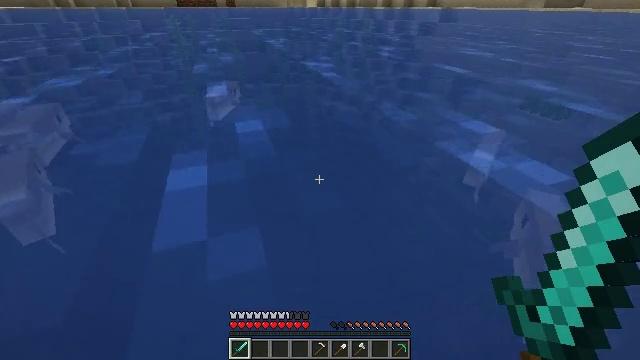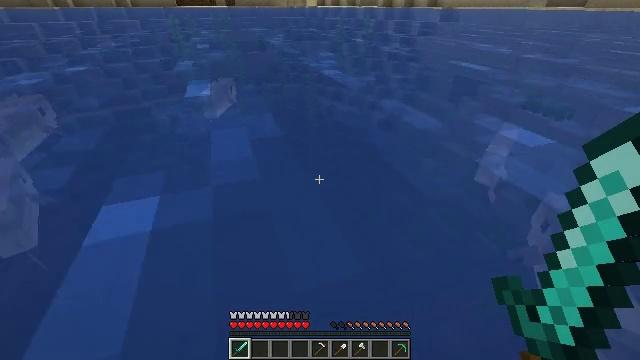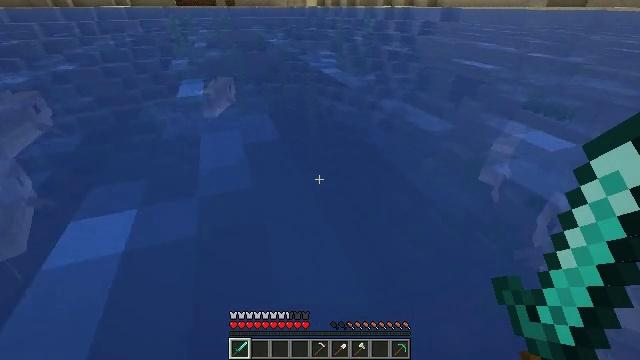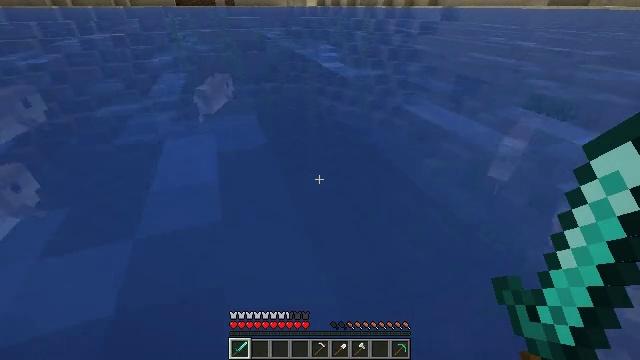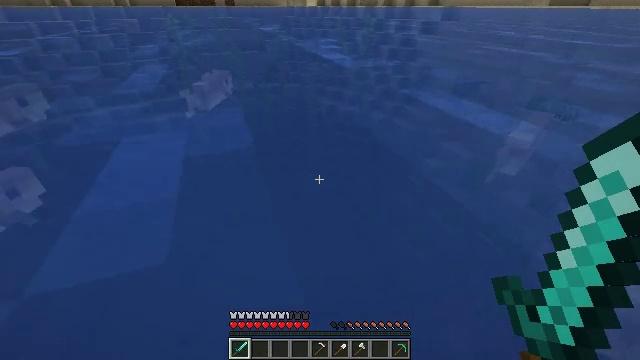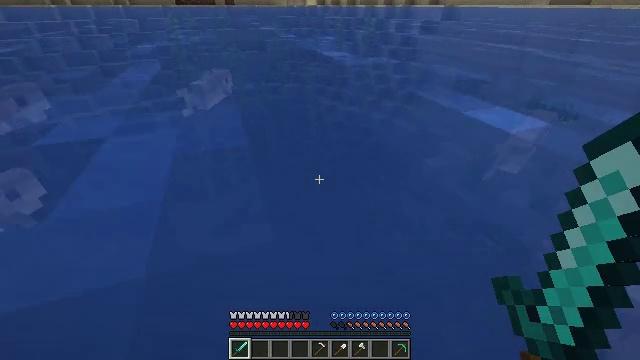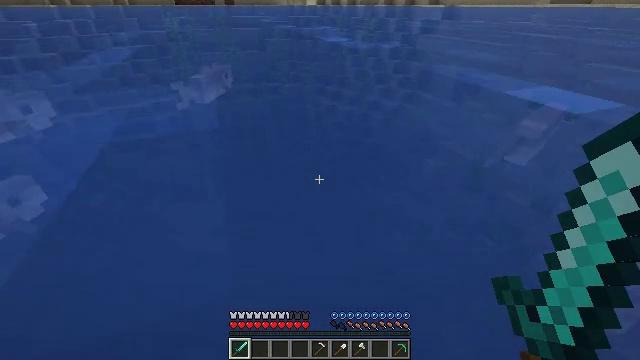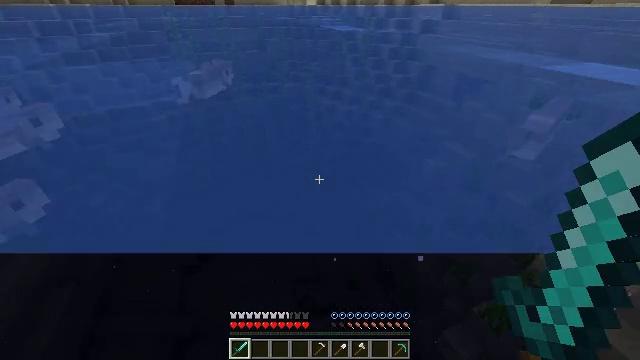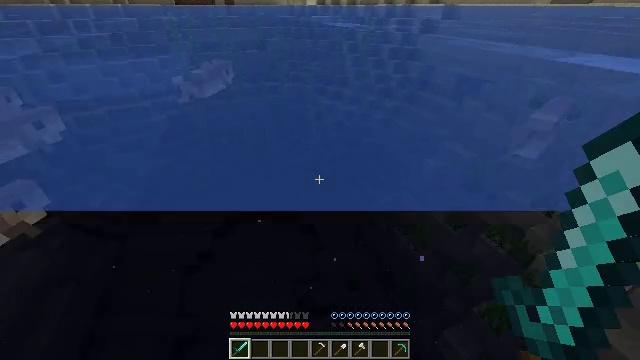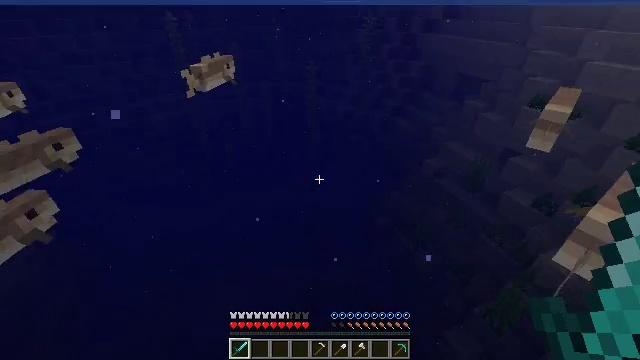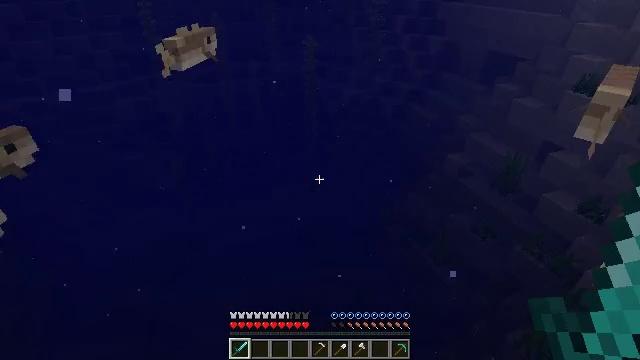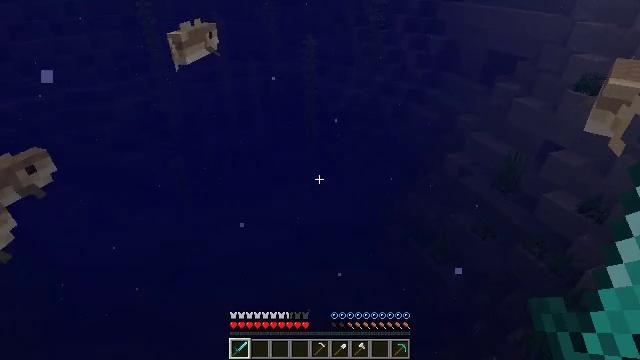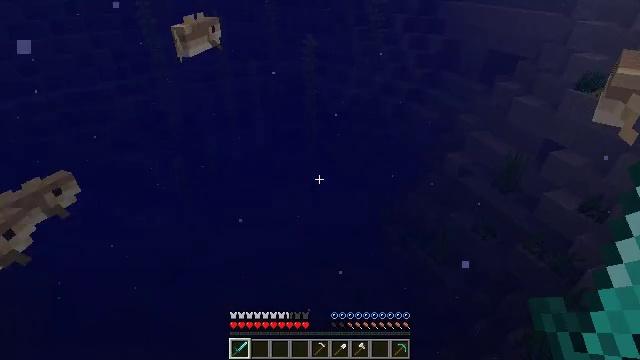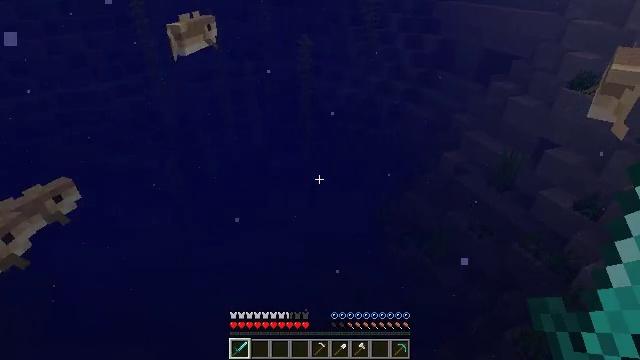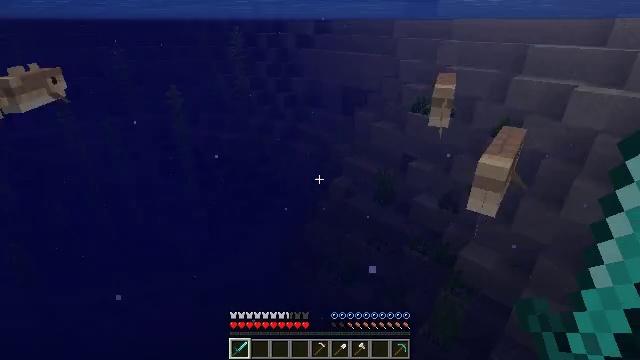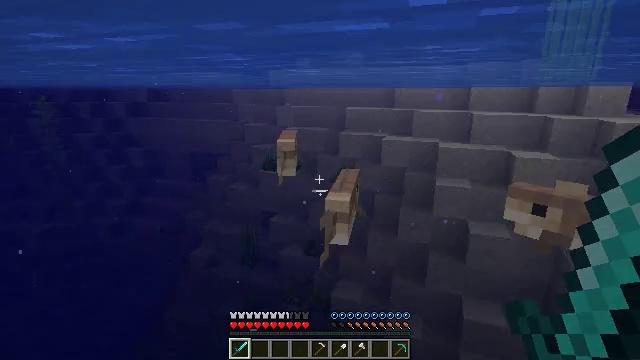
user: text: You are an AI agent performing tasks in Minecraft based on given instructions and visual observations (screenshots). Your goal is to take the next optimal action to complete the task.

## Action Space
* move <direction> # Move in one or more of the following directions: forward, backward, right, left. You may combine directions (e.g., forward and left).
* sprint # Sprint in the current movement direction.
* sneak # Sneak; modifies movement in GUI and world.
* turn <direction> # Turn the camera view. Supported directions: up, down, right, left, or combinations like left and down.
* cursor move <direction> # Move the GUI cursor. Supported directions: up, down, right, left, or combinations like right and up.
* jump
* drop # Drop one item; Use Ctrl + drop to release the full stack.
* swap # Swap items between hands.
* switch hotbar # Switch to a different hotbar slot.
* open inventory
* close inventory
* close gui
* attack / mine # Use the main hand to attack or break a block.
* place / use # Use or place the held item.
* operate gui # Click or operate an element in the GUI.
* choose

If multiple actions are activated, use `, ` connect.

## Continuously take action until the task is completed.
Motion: motion action
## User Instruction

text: Hunt fish.
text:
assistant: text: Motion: move forward
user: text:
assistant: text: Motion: no_op
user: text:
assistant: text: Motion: no_op
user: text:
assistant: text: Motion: no_op
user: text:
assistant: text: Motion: no_op
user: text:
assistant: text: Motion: no_op
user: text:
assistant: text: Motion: no_op
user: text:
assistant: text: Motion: no_op
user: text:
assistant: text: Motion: no_op
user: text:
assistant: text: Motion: no_op
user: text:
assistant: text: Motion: no_op
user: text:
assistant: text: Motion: no_op
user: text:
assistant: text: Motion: no_op
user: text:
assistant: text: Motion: turn right and up
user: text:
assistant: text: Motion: turn right and up
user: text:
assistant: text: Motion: turn right and up
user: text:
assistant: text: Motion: no_op
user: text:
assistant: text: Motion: no_op
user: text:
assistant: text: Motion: no_op
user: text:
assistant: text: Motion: turn right and up
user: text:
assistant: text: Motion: turn right and up
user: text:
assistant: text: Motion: turn up
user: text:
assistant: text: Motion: no_op
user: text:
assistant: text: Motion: turn down
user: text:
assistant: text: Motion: move forward
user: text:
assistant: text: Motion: move forward, turn left
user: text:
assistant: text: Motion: move forward, turn left and up
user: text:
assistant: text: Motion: move forward, turn left and down
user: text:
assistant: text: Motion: move forward, turn left
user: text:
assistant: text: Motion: move forward, turn left